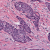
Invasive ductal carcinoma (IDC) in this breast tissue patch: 1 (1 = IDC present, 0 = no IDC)